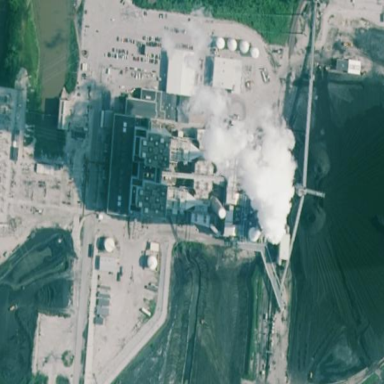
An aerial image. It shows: Industrial area with coal-powered plant.